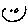
Label: smiley face